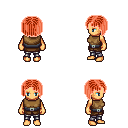
a pixel art fantasy rpg character, female body template, human, tanned skin, leather chest armor, metal pants, red pageboy hairstyle, four views (front, back, left, right), 2x2 character sprite sheet, small pixel art, hard edges, no anti-aliasing